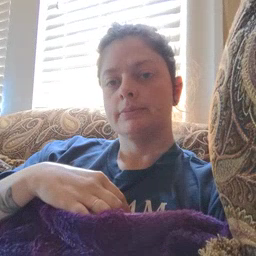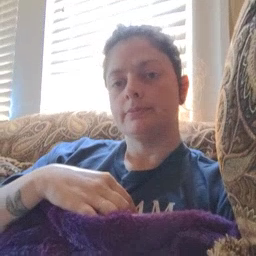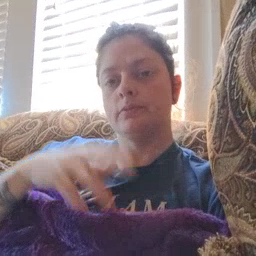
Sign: hungry